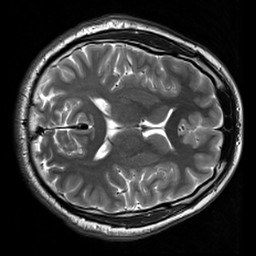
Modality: T2w
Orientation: axial
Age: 23
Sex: male
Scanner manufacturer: siemens
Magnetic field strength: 3 T
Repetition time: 7 s
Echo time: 0.09 s